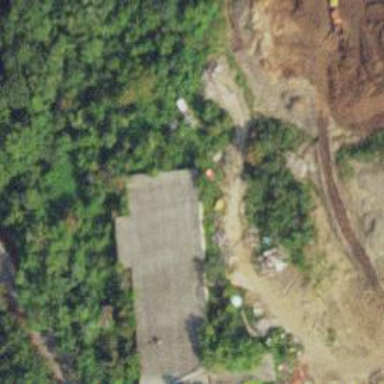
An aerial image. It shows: Building used as sawmill.